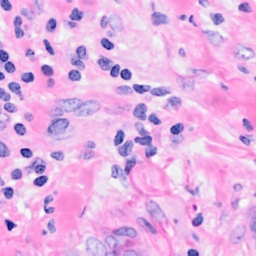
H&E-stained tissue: Breast